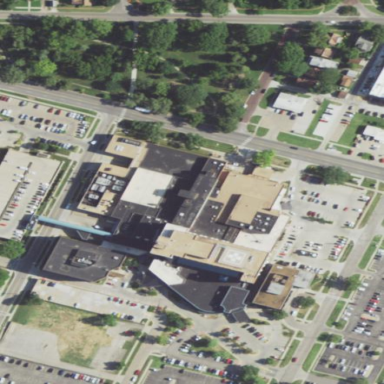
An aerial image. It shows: Hospital providing healthcare services.